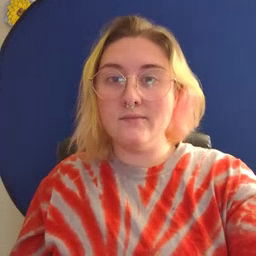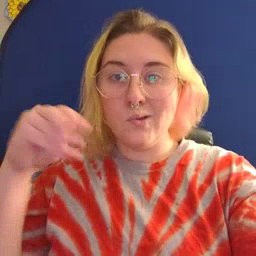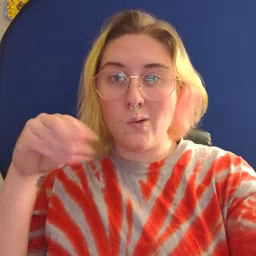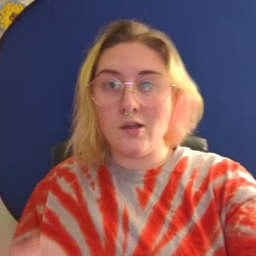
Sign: store